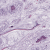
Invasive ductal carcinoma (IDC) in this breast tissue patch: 1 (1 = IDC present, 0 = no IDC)